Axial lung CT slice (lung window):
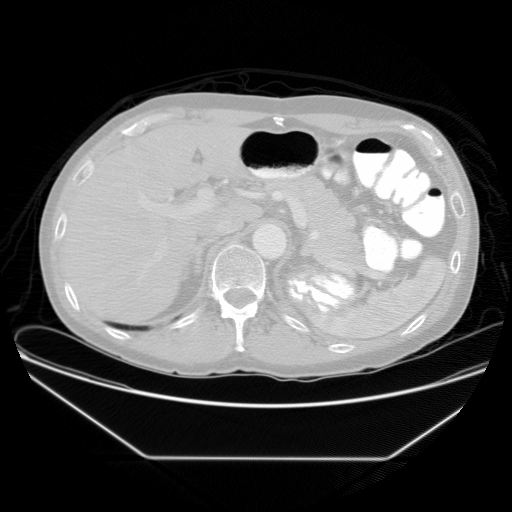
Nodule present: no